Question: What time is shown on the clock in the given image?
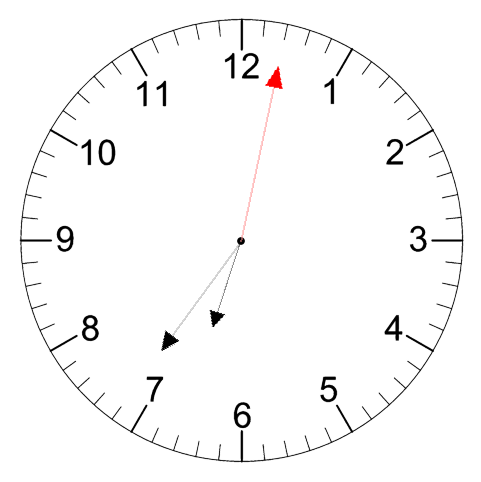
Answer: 06:36:02